Field crop: maize
Growth stage: 2
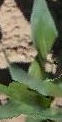
Species: maize